Field crop: tomato
Growth stage: 1
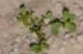
Species: portulaca